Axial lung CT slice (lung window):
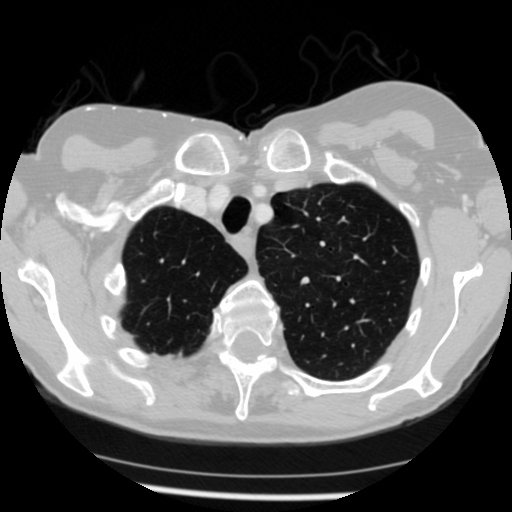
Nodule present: no